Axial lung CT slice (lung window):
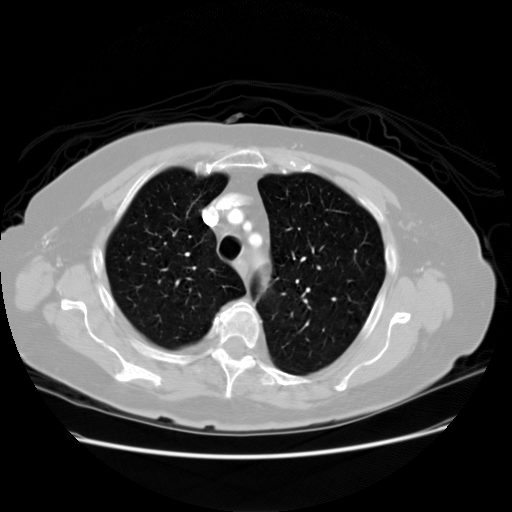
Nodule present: no